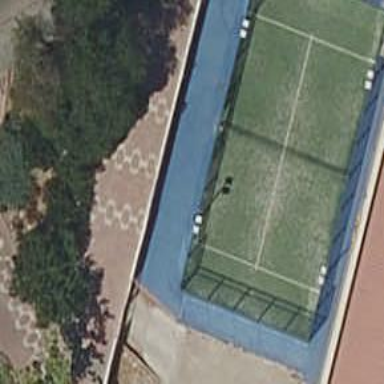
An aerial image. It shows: Artificial turf pitch for leisure activities.